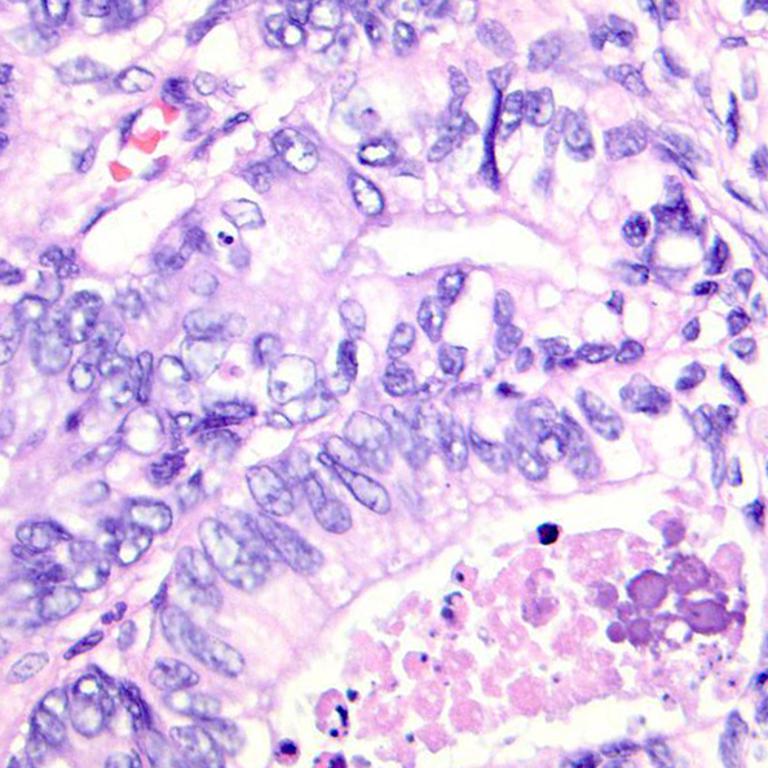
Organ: colon
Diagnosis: adenocarcinomas